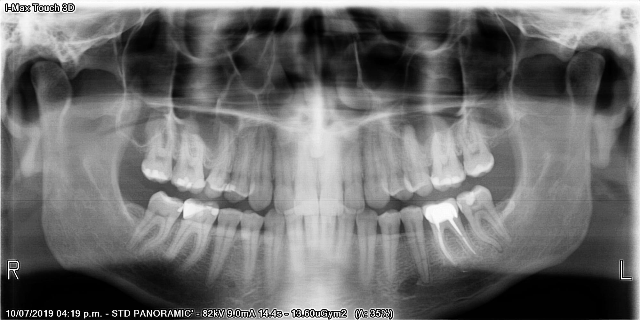
adult